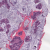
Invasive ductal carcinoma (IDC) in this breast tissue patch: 1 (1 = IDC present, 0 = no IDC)